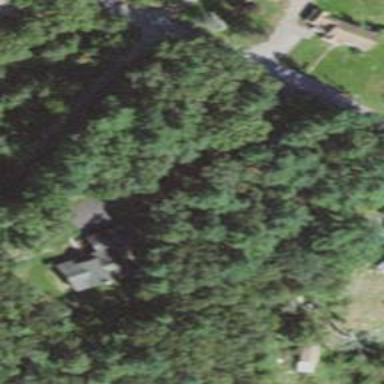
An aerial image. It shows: Residential driveway.